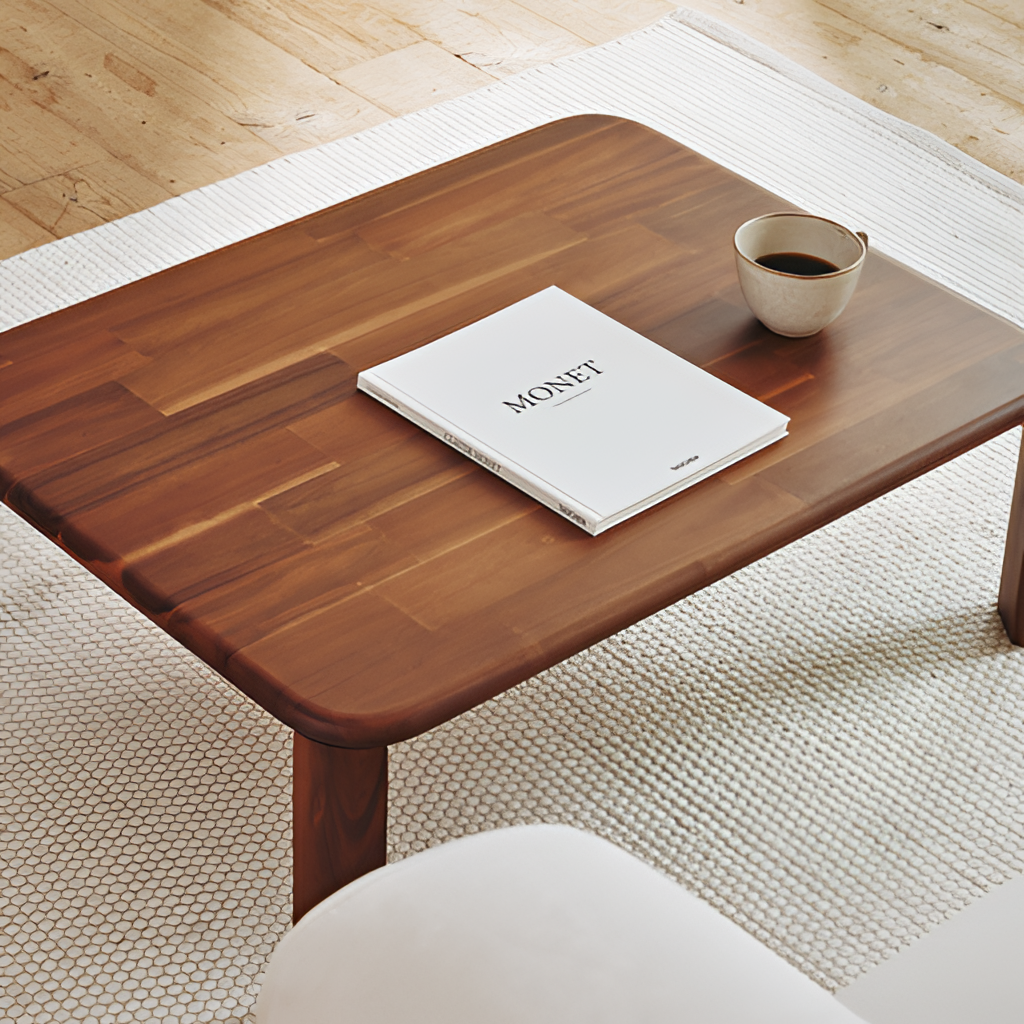
living room, wood coffee table, wood flooring, with plank pattern, beige paint wallpaper, with solid pattern, minimalist